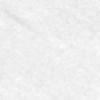
Label: no_change